Question: I am trying to set up a program that can generate balance sheets based on summing a number of transactions, and present the results in a format like this:

The important attributes here are that the top-level account (e.g. Assets) is decomposed into a tree of sub-accounts, and only the lowest-level accounts ("leaves") track their own balances (the balances of higher-level accounts are just the sums of the balances of their sub-accounts).
My go-to approach is to use inheritance:
'''
class Account{
string name;
virtual int getBalance() =0; //generic base class has no implementation
virtual void addToBalance(int amount) =0;
};
class ParentAccount : public Account{
vector<Account*> children;
virtual int getBalance() {
int result = 0;
for (int i = 0; i < children.size(); i++)
result += children[i]->getBalance();
return result;
}
virtual void addToBalance(int amount) {
cout << "Error: Cannot modify balance of a parent account" << endl;
exit(1);
}
};
class ChildAccount : public Account{
int balance;
virtual int getBalance() { return balance; }
virtual void addToBalance(int amount) {balance += amount;}
};
'''
The idea is that which accounts are present is not known at compile time, so the tree account must be generated dynamically. Inheritance is helpful here because it makes it easy to generate an arbitrarily deep tree structure (ParentAccounts can have children which are ParentAccounts), and because it makes it easy to implement functions like 'getBalance()' using recursion.
Things get a bit awkward when I attempt to incorporate the features which are unique to the derived classes, such as modifying the balance (which should only be possible for 'ChildAccount' objects, as 'ParentAccount' balances are just defined by the balances of their children). My plan is that a function like 'processTransaction(string accountName, int amount)' would search through the tree structure looking for an account with the correct name, then call 'addToBalance(amount)' on that account (*note below). Since the tree structure above would only allow me to find an 'Account*', it would either be necessary to implement 'addToBalance(amount)' for all classes, as I did above, or to 'dynamic_cast' the 'Account*' to a 'ChildAccount*' before calling 'addToBalance()'. The first option seems slightly more elegant, but the fact that it requires me to define 'ParentAccount::addToBalance()' (albeit as an error) seems kind of weird to me.
My question is: Is there a name for this awkwardness, and a standard approach for resolving it, or am I just totally misapplying inheritance?
I recognize there is probably a more efficient way of organizing the accounts for searching, but my primary objective is to create a program which is intuitive to interpret and debug. Based on my current level of understanding, this comes at the price of computational efficiency (in this case at least).
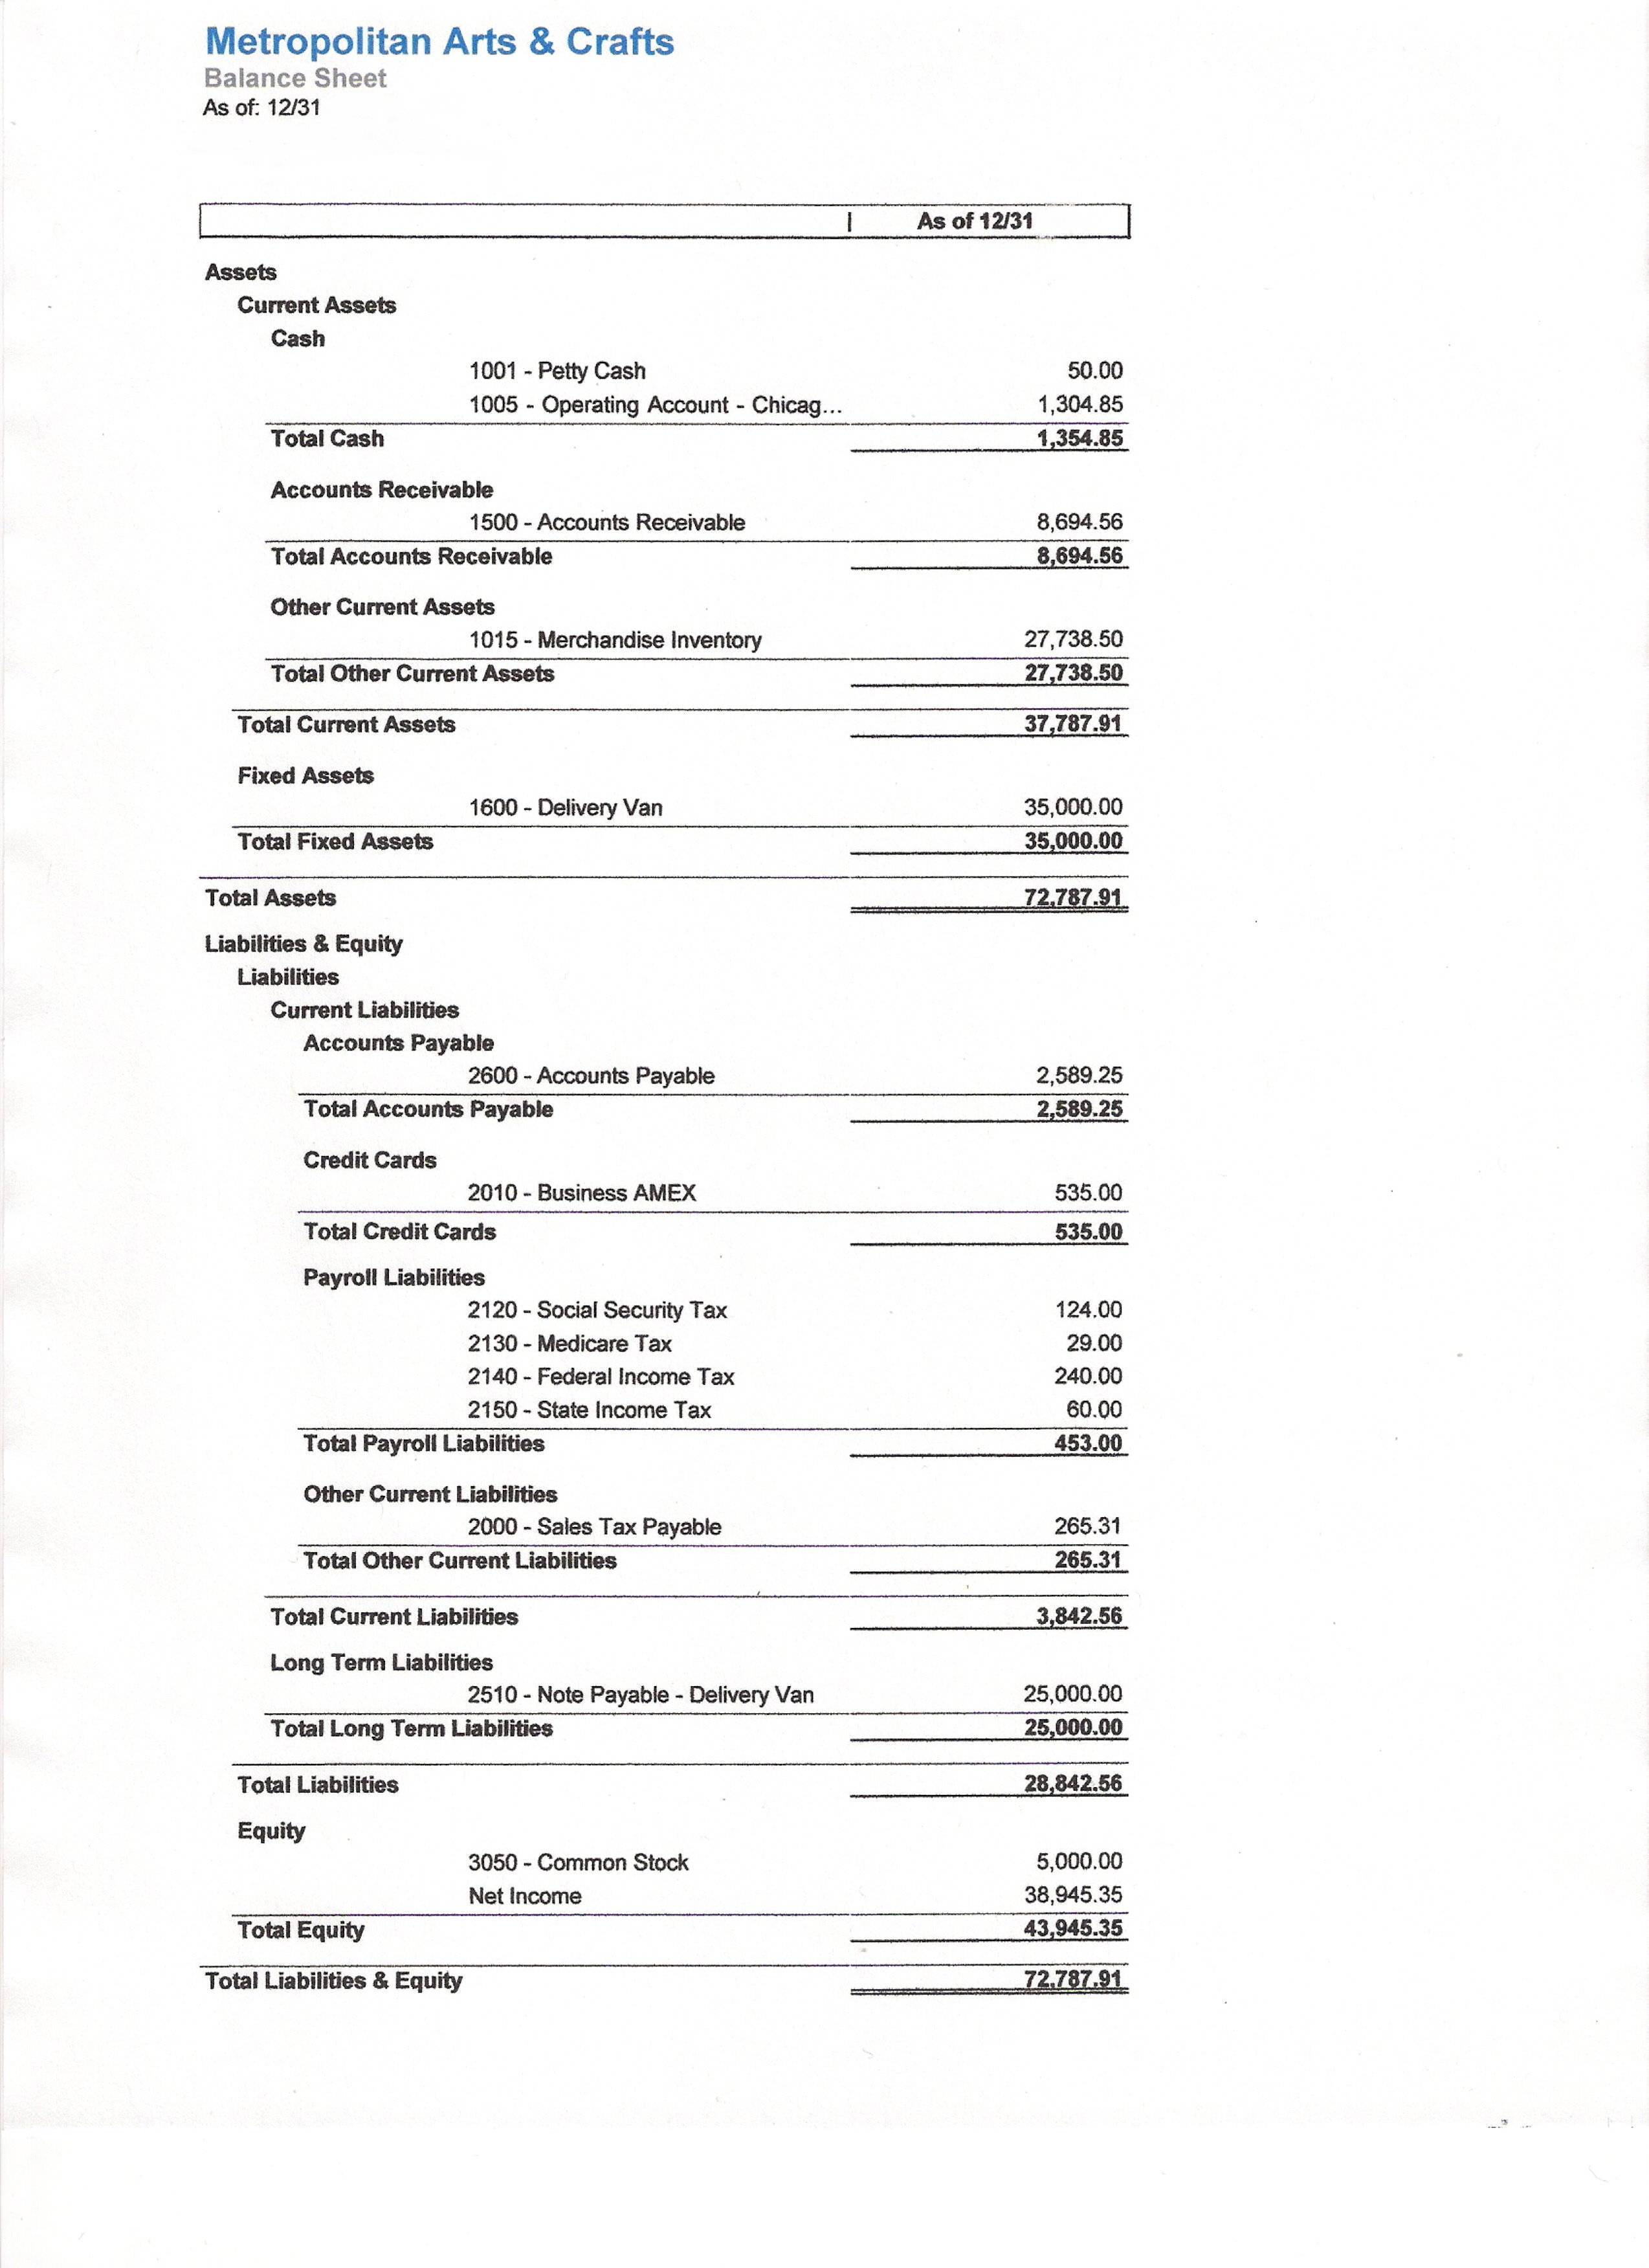
Answer: Yes, you've guessed right that it's not a correct inheritance case.
'''
virtual void addToBalance(int amount) {
cout << "Error: Cannot modify balance of a parent account" << endl;
exit(1);
}
'''
clearly indicates that 'class ParentAccount : public Account' is wrong: ParentAccount has no IS-A relationship with Account.
There are two ways to fix it: one is to disinherit 'ParentAccount'. But 'getBalance()' consistency shows that it could be overreaction. So you can just exclude 'addToBalance()' from 'Account' (and 'ParentAccount'), and hierarchy would be correct.
Of course, that would mean that you'll have to obtain the 'ChildAccount' pointer before calling 'addToBalance()', but you've got to do it anyway. Practical solutions are numerous, e.g. you could simply have two vectors in 'ParentAccount', one for the other ParentAccounts, another for ChildAccounts, or use 'dynamic_cast', or... (depends on what else you've got to do with the accounts).
The names of this awkwardness are breaking LSP (Liskov substitution principle), or, more simple, breaking IS-A relationship.